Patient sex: F
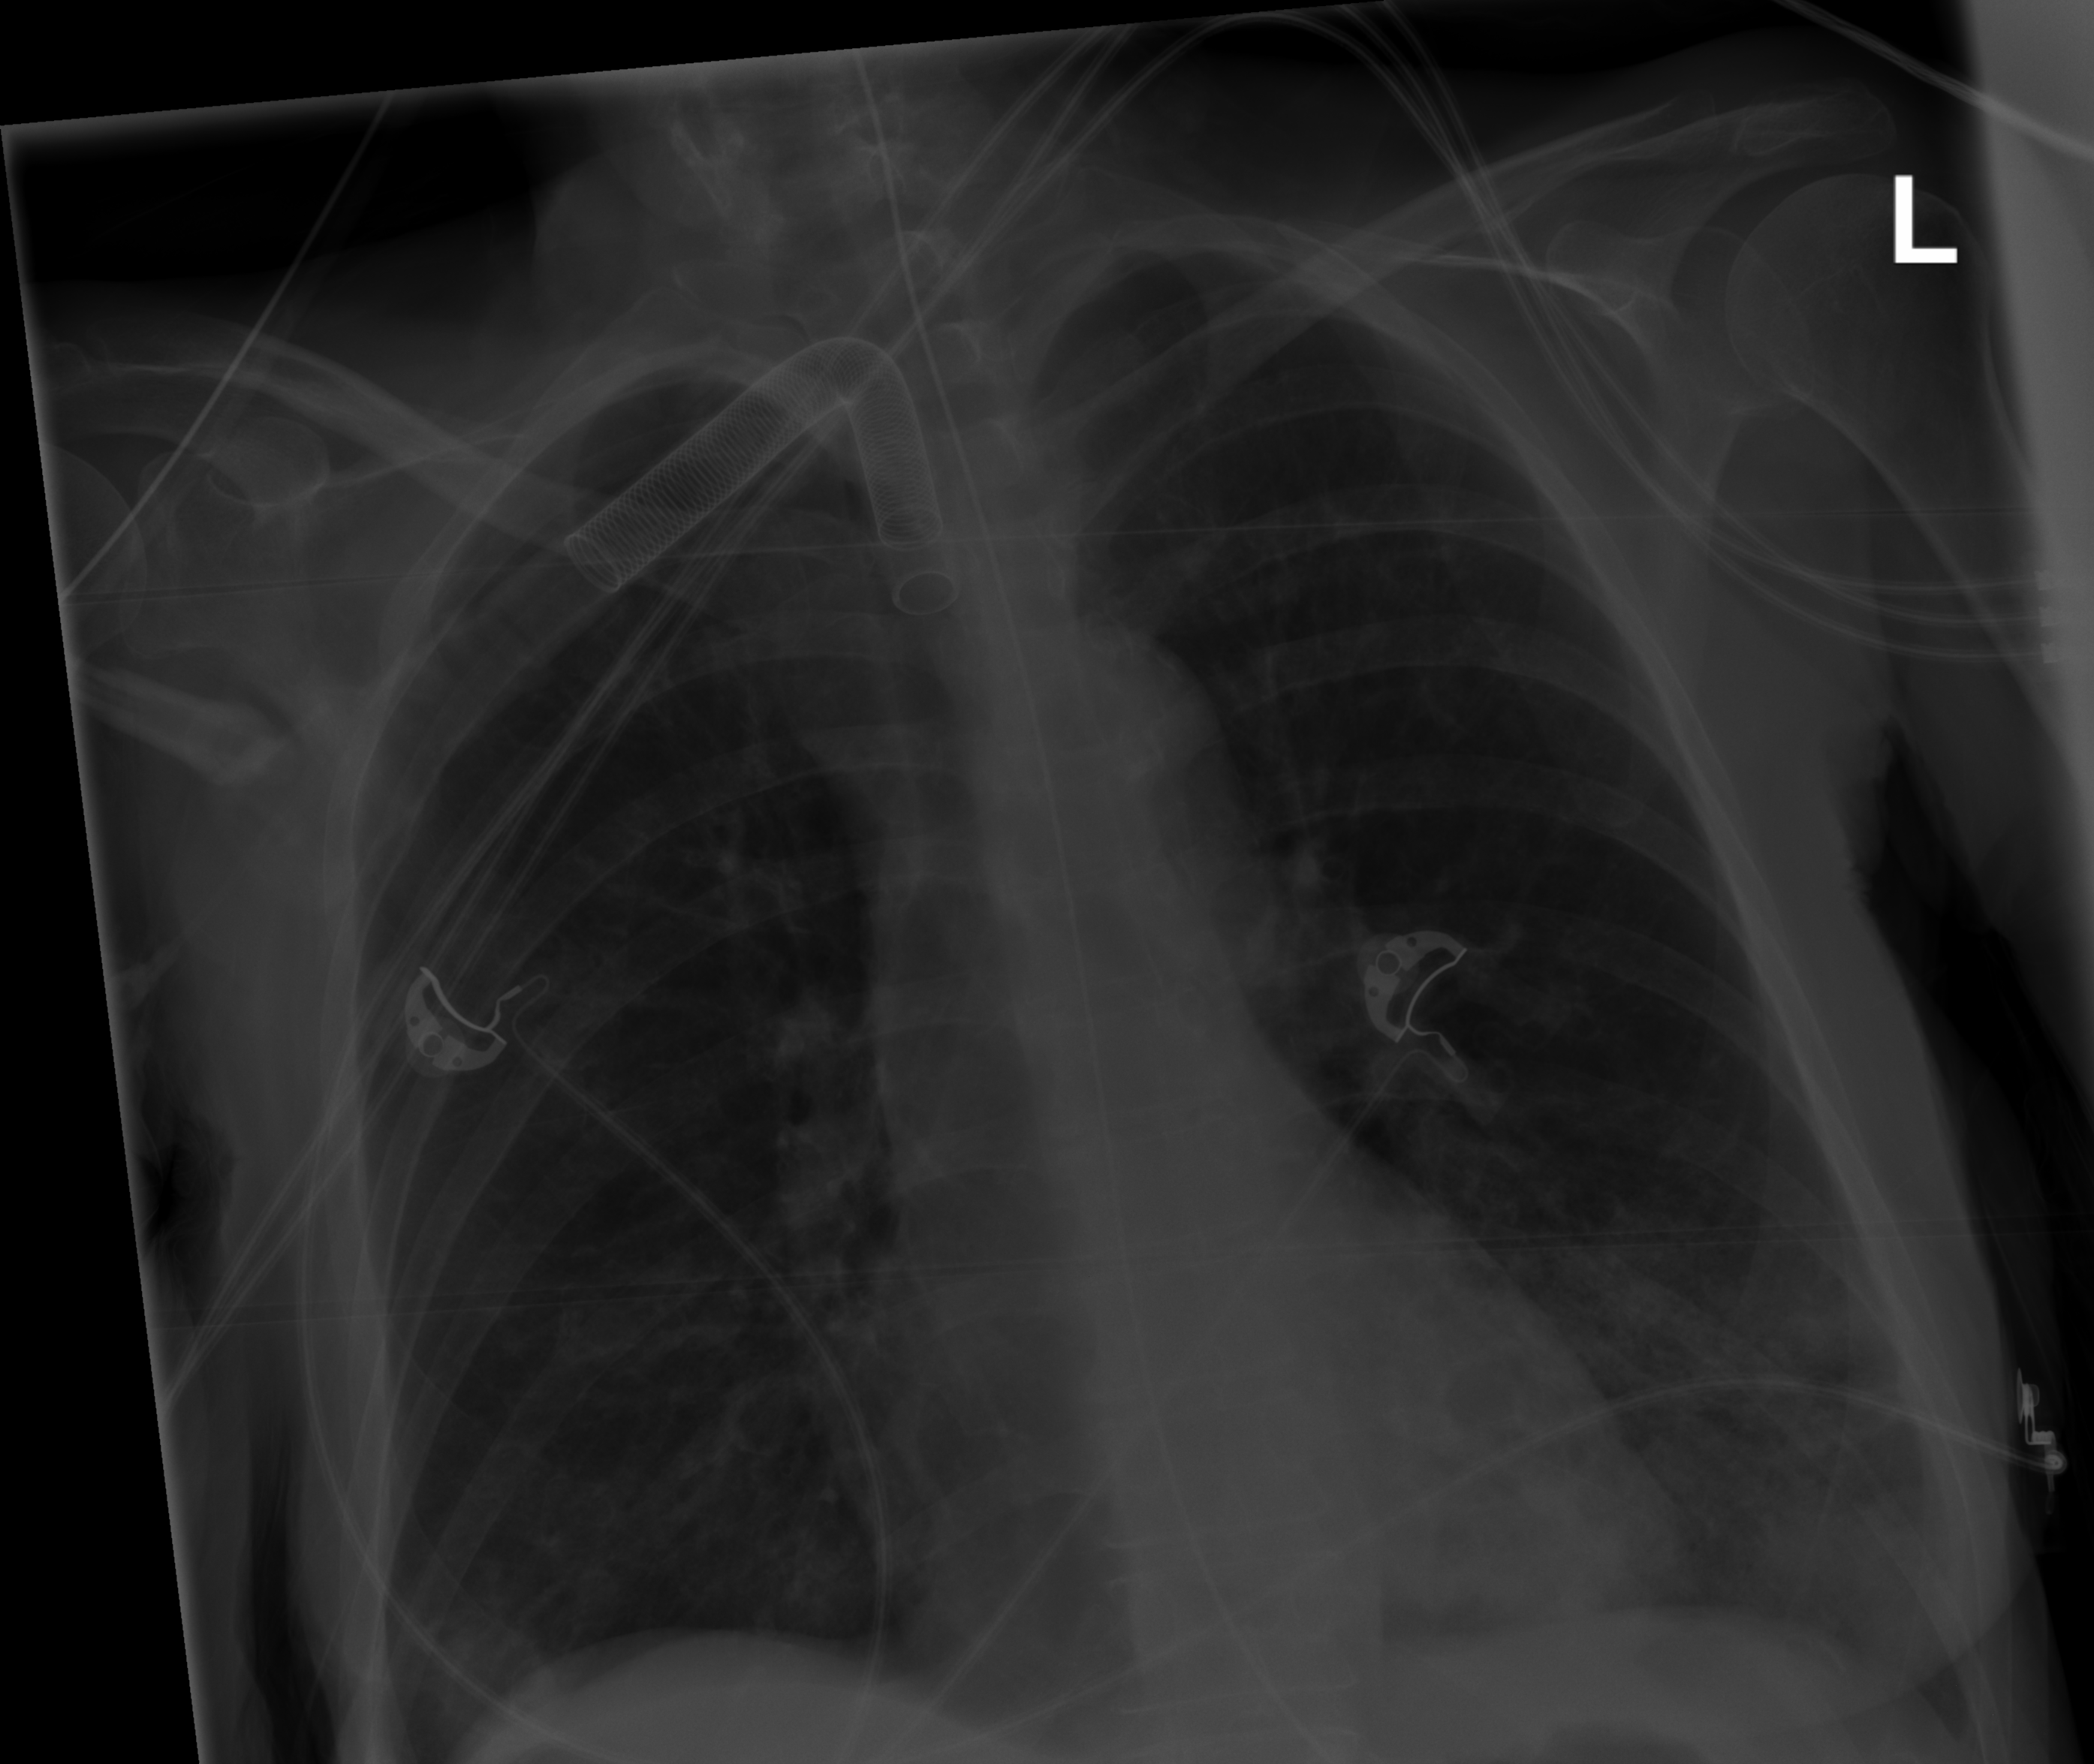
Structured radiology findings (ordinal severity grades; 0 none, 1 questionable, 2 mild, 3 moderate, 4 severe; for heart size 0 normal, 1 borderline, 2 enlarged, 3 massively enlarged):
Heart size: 0
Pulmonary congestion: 0
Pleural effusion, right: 0
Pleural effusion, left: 0
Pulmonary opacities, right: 2
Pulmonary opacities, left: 2
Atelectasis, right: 0
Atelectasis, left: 2